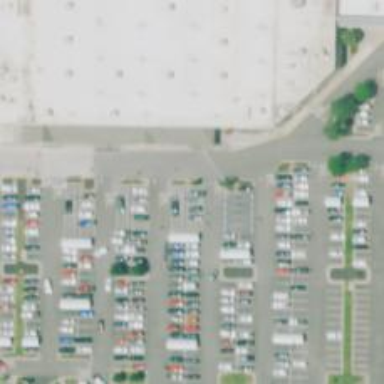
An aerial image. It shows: Parking space is available.